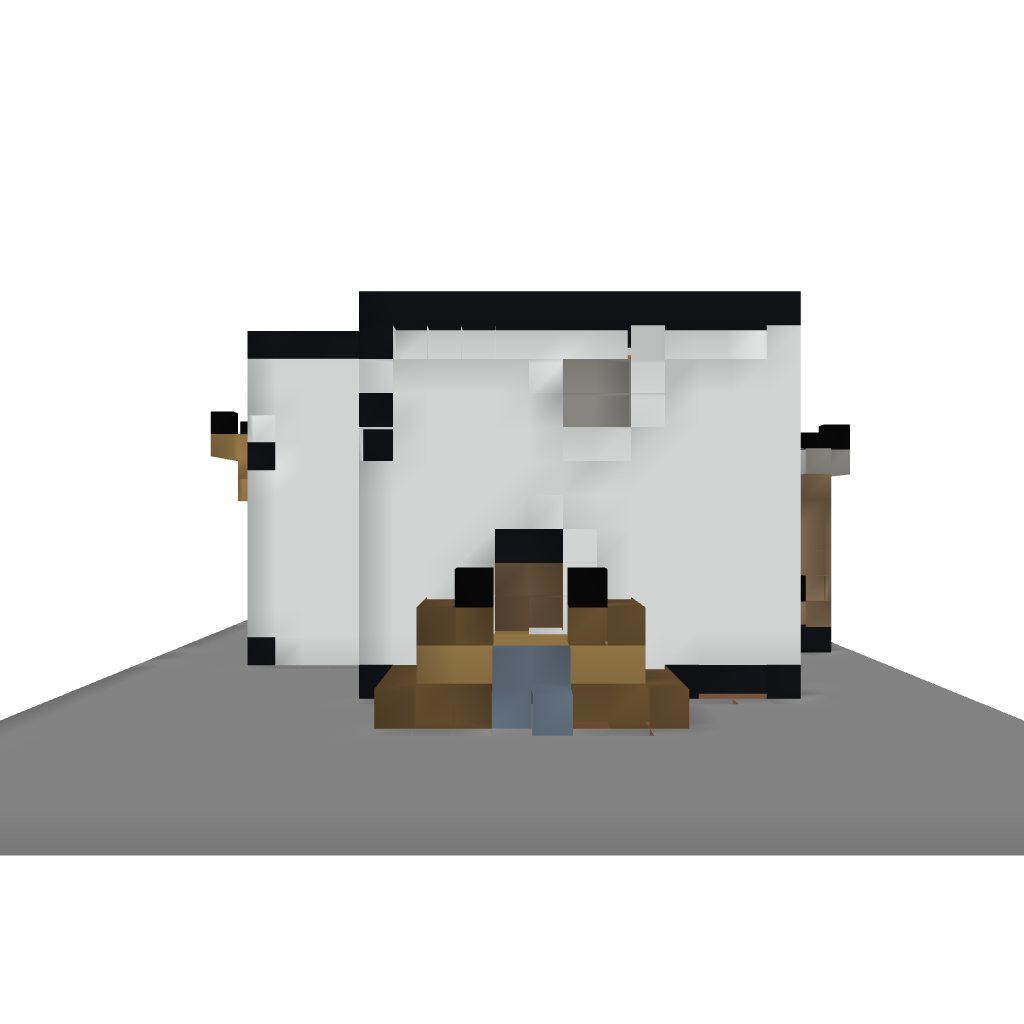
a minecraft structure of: modern house schematic